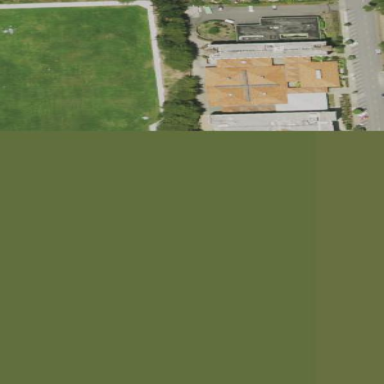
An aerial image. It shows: School.